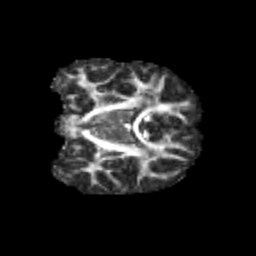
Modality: FA
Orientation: coronal
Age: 13
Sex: male
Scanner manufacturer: siemens
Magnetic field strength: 3 T
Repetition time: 3.8 s
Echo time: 0.07 s